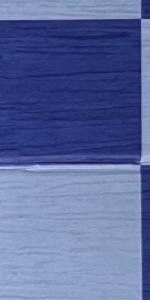
Label: Empty